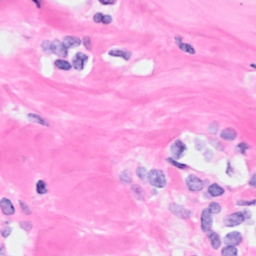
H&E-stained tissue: Breast